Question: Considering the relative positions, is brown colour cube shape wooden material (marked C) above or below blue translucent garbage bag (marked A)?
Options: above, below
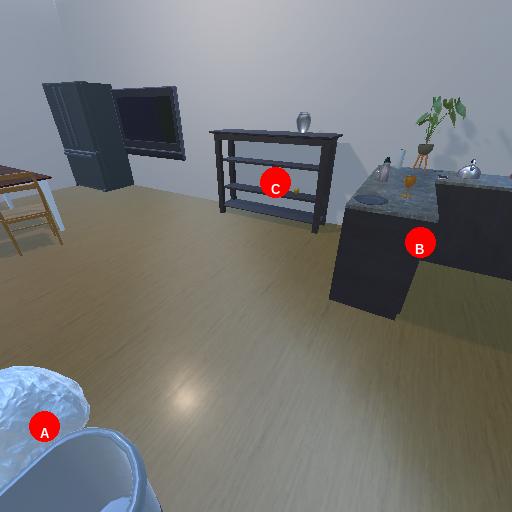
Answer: above